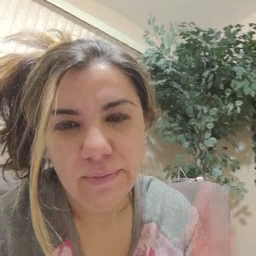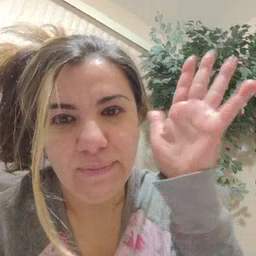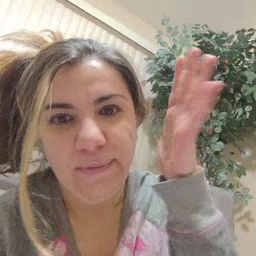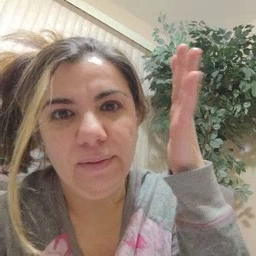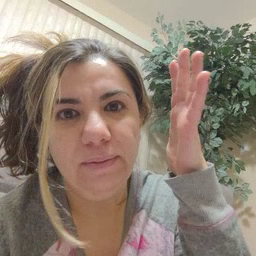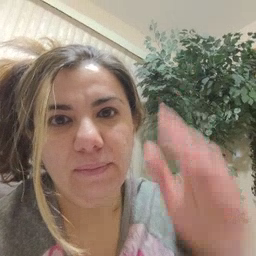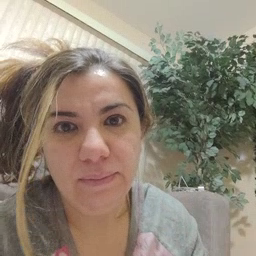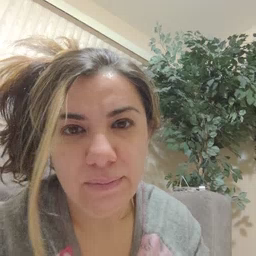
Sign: flag